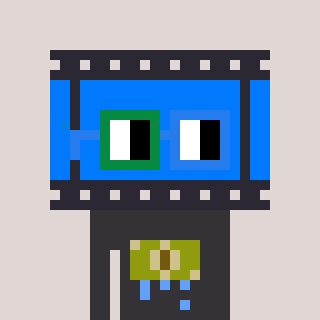
a pixel art character with square green and blue glasses, a film strip-shaped head and a grayscale-colored body on a warm background